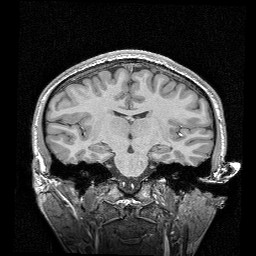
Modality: T1w
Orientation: sagittal